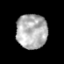
Tissue: prostate
Cell type: T cells
Senescence score: 0.2855
Nuclear area (px): 1042
Mean DAPI intensity: 178.246